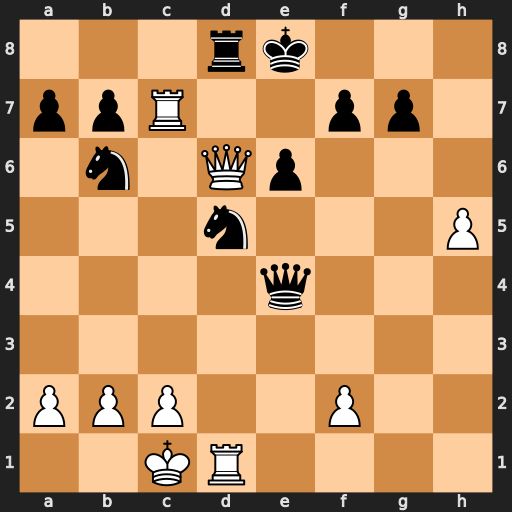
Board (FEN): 3rk3/ppR2pp1/1n1Qp3/3n3P/4q3/8/PPP2P2/2KR4
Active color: w
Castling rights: -
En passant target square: -
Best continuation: Re7+ Nxe7 Qxd8#